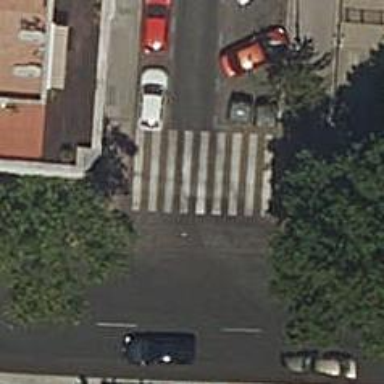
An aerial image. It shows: Marked road crossing.